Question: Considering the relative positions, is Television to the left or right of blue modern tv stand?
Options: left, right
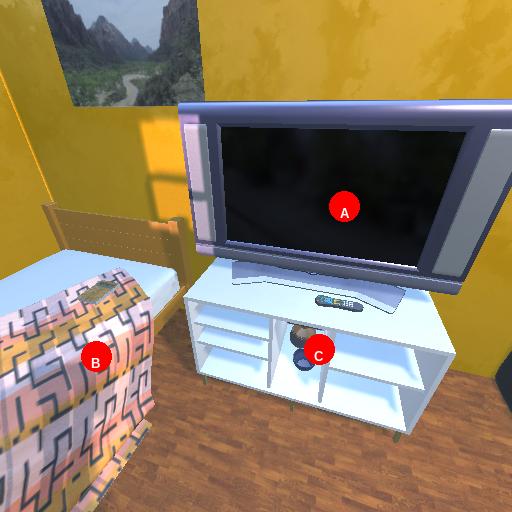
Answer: left